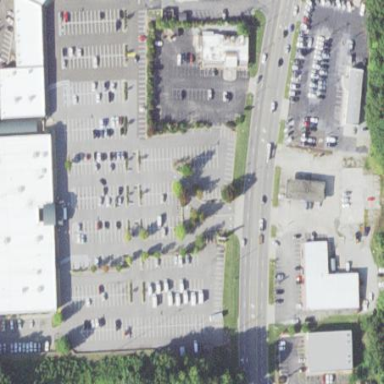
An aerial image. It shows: Retail area.